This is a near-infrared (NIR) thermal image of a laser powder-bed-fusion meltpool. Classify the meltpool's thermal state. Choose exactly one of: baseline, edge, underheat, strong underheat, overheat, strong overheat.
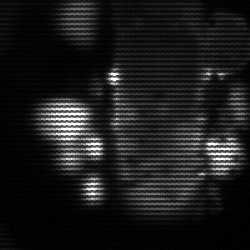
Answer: strong underheat